Field crop: maize
Growth stage: 1
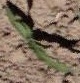
Species: maize